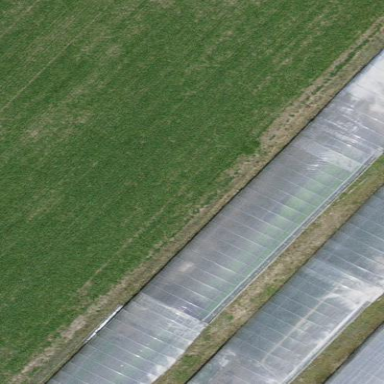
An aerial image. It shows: Greenhouse.